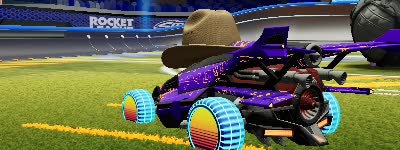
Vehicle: aftershock